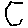
Label: hexagon